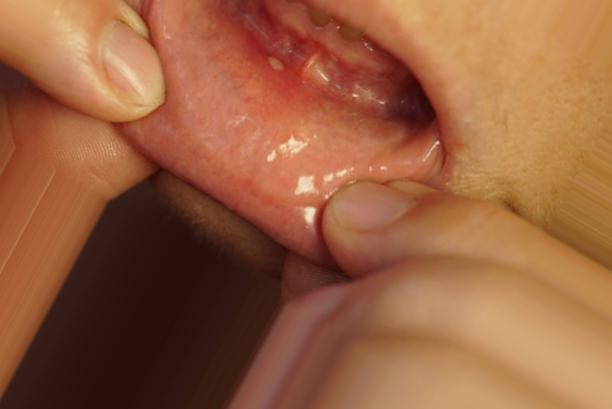
Condition: Mouth Ulcer